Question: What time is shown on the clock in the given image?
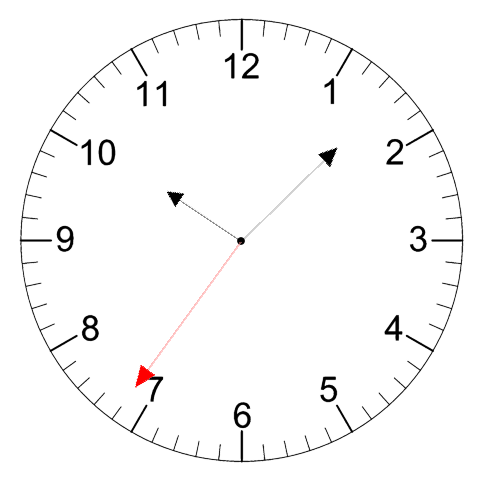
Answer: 10:07:36